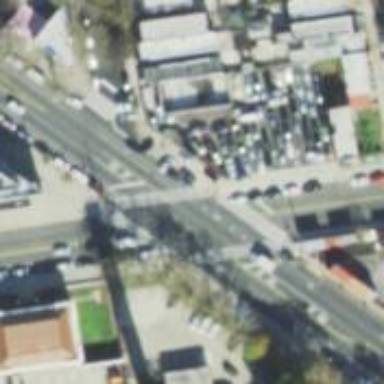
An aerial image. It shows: Crossing road.